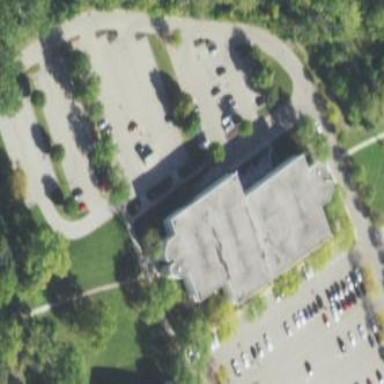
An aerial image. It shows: Building.